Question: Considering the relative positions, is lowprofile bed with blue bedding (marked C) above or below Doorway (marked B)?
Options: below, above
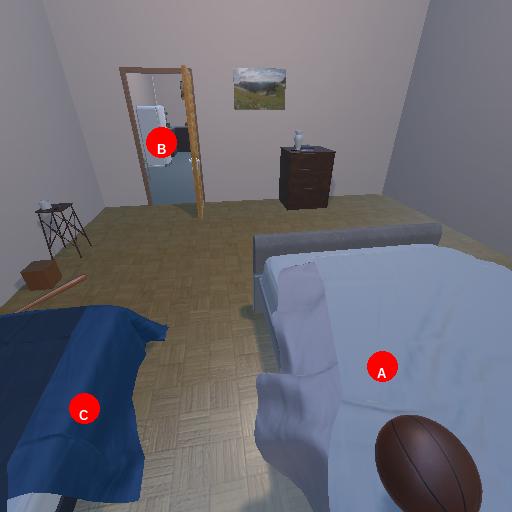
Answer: below